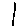
Label: line